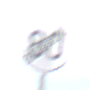
Verkehrszeichen: EndeGeschwindigkeit80
Umgebung: Outdoor, Nature
Tageszeit: MorningAfternoon
Wetter: PartlyCloudy
Licht: Natural
Jahreszeit: NotSpecified
Kontrast: HighContrast